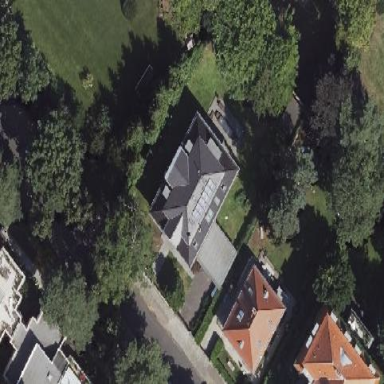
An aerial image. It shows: Simple house.